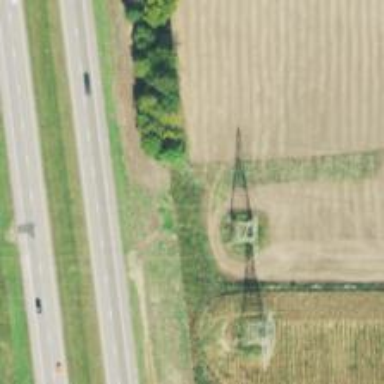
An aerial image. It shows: Lattice structure tower.